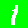
Digit: 1